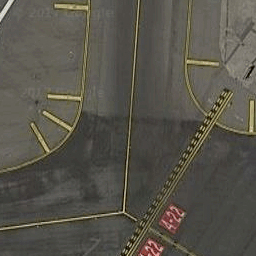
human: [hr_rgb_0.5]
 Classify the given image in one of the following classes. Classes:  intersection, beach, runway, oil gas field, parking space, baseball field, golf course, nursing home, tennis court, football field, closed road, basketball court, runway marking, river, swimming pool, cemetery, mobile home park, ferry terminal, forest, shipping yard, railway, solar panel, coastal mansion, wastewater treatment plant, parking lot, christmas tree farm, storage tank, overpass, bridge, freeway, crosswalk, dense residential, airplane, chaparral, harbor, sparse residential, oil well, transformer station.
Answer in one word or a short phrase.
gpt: runway marking